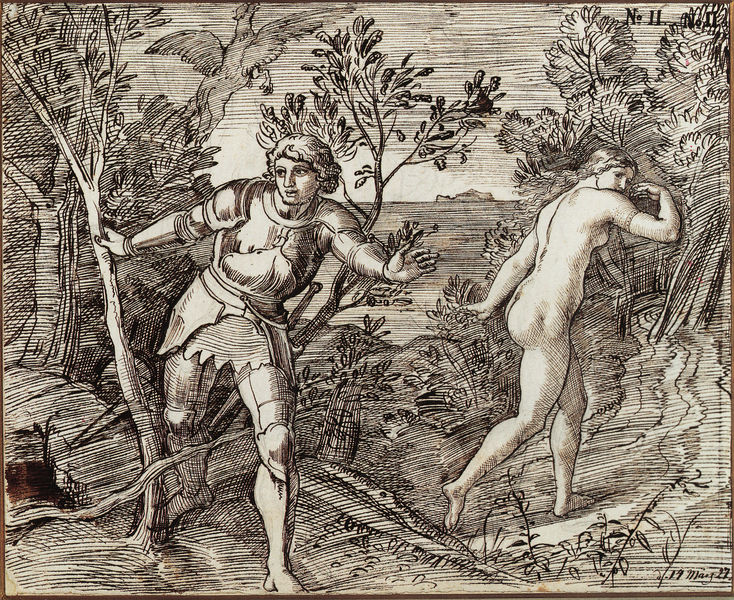
Titel: Angelica entschwindet Rüdiger
Künstler: Julius Schnorr von Carolsfeld
Standort: Leipzig
Institution: Museum der Bildenden Künste
Schlagwörter: adler, akt, baum, berg, blätter, feder, flügel, gott, held, himmel, mann, meer, nackt, schatten, vogel, wasser, weiß, bäume, fluss, frauen, landschaft, menschen, see, ufer, braun, brust, busen, frau, grau, haar, holz, licht, rücken, schmuck, schwarz, straße, zeichnung, blick, rot, tier, weg, beige, gesichter, arme, gesicht, schauen, signatur, ebene, erde, halme, horizont, natur, stamm, weite, zweige, busch, büsche, gebüsch, pfad, insel, haare, paar, blatt, pflanzen, frontal, höhle, locken, wald, pferd, engel, beine, hufe, apfel, brüste, hintern, holzschnitt, furchen, grafik, graphik, linien, angst, weib, grübchen, ziffern, nackte, knie, scham, flucht, verderben, leiber, adam, eva, paradies, tusche, panzer, antike, knabe, suchen, linie, stengel, druck, jungfrau, schraffur, schraffuren, radierung, stich, schwert, soldat, strich, flüchten, bleistift, allegorie, mythologie, ritter, jagd, rüstung, stift, fleck, armband, armreif, brustpanzer, jüngling, weiße, jäger, zahl, ziffer, sündenfall, versuchung, nymphe, verfolgung, stelldichein, fabelwesen, schreiten, greif, perseus, versteck, apoll, dürer, färbung, kupferstich, geflügelt, stämmchen, mars, pegasus, mai, rundung, netz, nummer, einhorn, drache, handschrift, rillen, georg, abwehren, federzeichnung, unschuld, suche, strichzeichnung, bläter, datiert, phönix, frua, fabeltier, angelika, blättchen, weglaufen, daphne, märz, abneigung, pervers, andromeda, flüel, roger, gegenläufig, exibitionismus, fliegepferd, hipo, lebensecht, nr 11, pferd geflügelt, undankbarkeit, untreue, verfolung, 11, no ii, hypogreif, hyppogreif